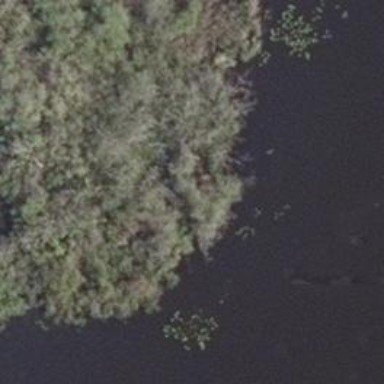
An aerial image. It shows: Swamp in wetland area.